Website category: phone
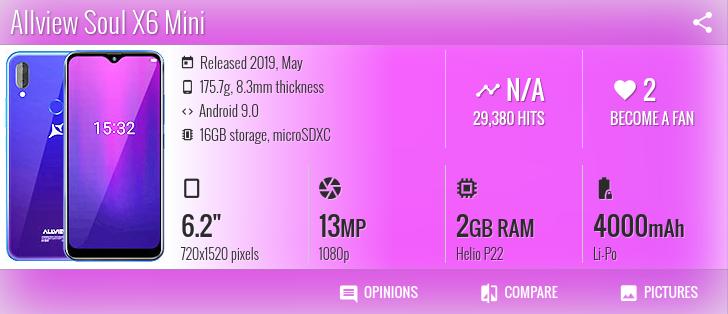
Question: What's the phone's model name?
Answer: Allview Soul X6 Mini

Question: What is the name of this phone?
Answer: Allview Soul X6 Mini

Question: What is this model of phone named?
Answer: Allview Soul X6 Mini

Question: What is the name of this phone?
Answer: Allview Soul X6 Mini

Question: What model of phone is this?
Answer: Allview Soul X6 Mini

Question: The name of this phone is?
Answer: Allview Soul X6 Mini

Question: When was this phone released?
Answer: Released 2019, May

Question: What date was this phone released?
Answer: Released 2019, May

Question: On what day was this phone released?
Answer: Released 2019, May

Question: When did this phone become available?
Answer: Released 2019, May

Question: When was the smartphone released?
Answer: Released 2019, May

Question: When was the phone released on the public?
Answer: Released 2019, May

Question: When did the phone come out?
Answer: Released 2019, May

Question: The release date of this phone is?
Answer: Released 2019, May

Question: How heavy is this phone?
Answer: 175.7g

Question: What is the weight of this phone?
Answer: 175.7g

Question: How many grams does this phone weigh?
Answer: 175.7g

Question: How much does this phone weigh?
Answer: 175.7g

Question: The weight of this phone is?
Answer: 175.7g

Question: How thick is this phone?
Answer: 8.3mm thickness

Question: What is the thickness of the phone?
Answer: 8.3mm thickness

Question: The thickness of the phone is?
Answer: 8.3mm thickness

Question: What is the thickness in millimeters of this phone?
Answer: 8.3mm thickness

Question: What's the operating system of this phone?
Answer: Android 9.0

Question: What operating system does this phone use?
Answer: Android 9.0

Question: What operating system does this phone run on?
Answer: Android 9.0

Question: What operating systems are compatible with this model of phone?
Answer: Android 9.0

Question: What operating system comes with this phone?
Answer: Android 9.0

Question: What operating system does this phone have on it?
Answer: Android 9.0

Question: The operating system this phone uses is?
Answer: Android 9.0

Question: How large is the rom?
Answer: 16GB storage

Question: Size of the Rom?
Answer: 16GB storage

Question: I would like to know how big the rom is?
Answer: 16GB storage

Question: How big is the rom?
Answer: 16GB storage

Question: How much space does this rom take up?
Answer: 16GB storage

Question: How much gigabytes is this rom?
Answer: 16GB storage

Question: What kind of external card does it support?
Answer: microSDXC

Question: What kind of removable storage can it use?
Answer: microSDXC

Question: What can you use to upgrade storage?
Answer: microSDXC

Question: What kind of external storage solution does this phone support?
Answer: microSDXC

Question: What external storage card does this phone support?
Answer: microSDXC

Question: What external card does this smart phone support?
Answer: microSDXC

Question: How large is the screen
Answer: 6.2"

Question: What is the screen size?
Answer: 6.2"

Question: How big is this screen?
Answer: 6.2"

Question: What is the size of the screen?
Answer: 6.2"

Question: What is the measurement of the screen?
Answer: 6.2"

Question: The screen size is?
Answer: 6.2"

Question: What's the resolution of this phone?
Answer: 720x1520 pixels

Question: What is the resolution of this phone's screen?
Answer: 720x1520 pixels

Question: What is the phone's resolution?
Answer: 720x1520 pixels

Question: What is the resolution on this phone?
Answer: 720x1520 pixels

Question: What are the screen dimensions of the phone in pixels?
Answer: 720x1520 pixels

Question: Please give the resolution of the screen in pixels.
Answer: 720x1520 pixels

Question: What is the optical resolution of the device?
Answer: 720x1520 pixels

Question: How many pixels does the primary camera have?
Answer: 13 MP

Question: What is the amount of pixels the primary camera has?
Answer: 13 MP

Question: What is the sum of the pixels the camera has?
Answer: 13 MP

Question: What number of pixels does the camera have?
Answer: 13 MP

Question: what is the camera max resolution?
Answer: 13 MP

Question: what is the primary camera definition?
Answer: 13 MP

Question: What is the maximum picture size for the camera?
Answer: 13 MP

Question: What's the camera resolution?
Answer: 1080p

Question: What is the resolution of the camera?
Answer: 1080p